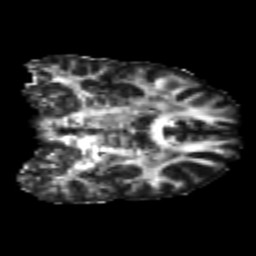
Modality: FA
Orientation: coronal
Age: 23
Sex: male
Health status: healthy
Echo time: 0.074 s